Field crop: maize
Growth stage: 2
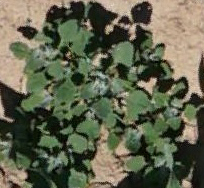
Species: chenopodium